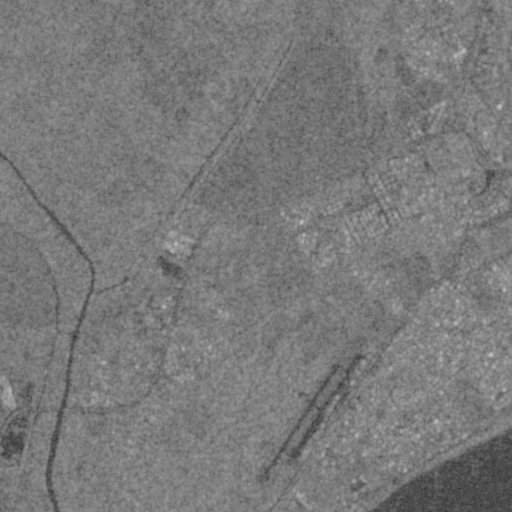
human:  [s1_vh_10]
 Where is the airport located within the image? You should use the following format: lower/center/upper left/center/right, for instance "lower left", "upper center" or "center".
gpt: The airport is located in the lower right of the image.
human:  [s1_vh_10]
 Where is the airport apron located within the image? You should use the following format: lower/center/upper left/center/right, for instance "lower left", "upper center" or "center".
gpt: The airport apron is located in the lower right of the image.
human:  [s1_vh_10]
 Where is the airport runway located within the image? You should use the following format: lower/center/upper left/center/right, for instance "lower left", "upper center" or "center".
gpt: The airport runway is located in the lower center of the image.
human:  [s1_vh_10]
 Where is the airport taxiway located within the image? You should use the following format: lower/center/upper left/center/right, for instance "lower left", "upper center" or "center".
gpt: The airport taxiway is located in the lower right of the image.
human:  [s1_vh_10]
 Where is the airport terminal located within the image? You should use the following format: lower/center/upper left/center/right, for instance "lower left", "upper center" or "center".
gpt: The airport terminal is located in the lower center of the image.
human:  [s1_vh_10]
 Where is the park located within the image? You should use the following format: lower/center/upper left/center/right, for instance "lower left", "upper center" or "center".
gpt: The park is located in the lower right of the image.
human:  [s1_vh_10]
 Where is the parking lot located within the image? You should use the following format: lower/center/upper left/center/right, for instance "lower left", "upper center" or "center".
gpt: The parking lot is located in the lower right of the image.
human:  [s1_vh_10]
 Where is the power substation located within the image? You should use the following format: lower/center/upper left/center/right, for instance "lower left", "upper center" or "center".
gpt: The power substation is located in the center right of the image.
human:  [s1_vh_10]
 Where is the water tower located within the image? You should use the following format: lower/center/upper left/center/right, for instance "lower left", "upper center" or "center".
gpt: The water tower is located in the lower center of the image.
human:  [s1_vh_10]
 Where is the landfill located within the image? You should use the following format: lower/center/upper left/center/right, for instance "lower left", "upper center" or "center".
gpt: There is no landfill in the image.

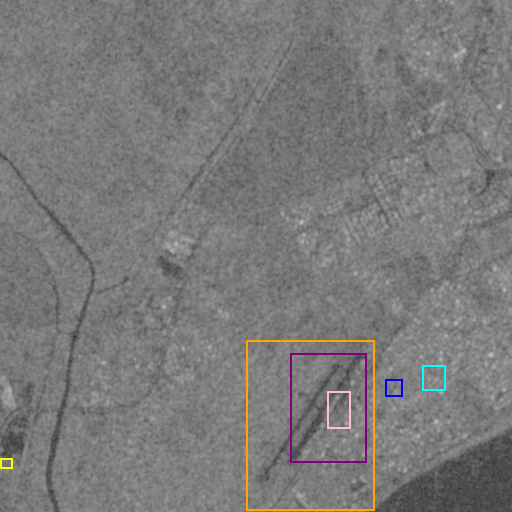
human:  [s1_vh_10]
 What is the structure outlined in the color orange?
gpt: The structure outlined in orange is an airport.
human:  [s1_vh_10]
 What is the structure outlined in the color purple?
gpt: The structure outlined in purple is an airport apron.
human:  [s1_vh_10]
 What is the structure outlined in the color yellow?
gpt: The structure outlined in yellow is a gas station.
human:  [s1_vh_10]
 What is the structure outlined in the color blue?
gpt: The structure outlined in blue is a park.
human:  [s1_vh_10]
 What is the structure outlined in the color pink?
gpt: The structure outlined in pink is a parking lot.
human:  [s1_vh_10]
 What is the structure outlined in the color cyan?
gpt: The structure outlined in cyan is a building.
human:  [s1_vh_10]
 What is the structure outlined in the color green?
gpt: There is no green outline.